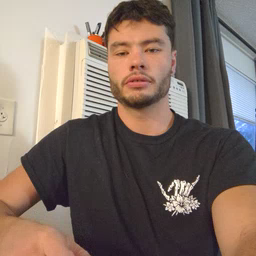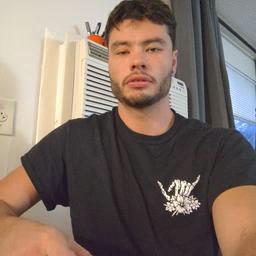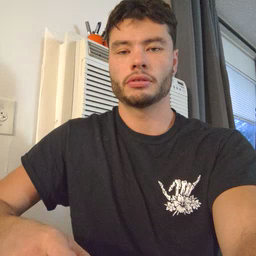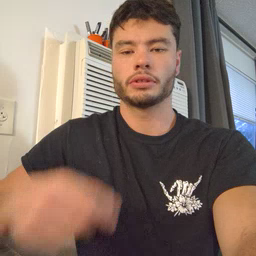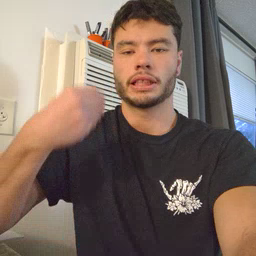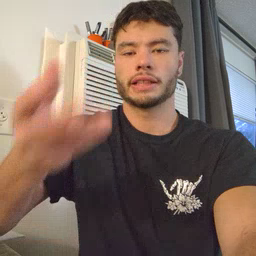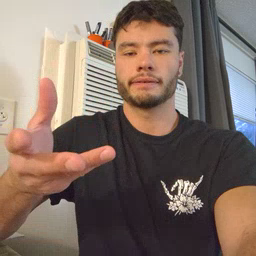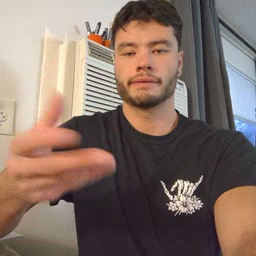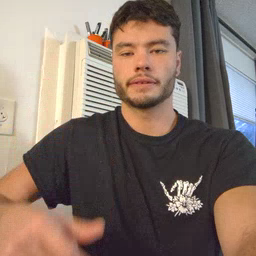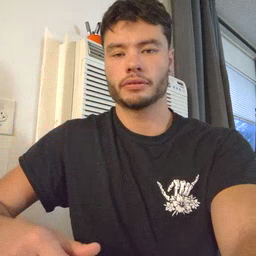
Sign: give